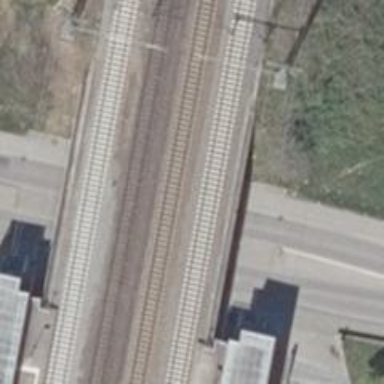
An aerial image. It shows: Railway signal.